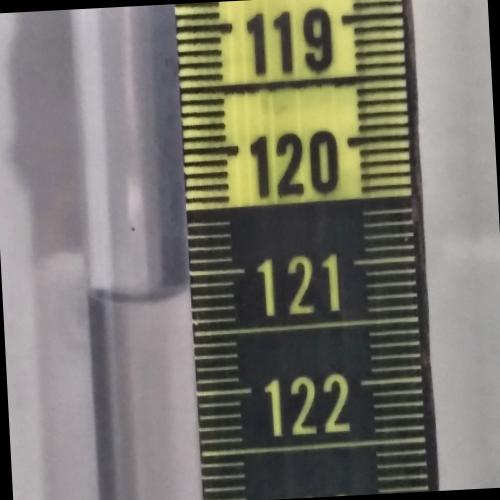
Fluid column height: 121.2 cm